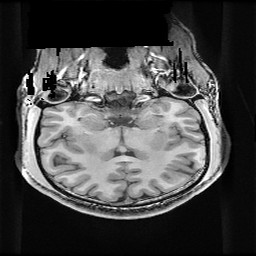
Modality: T1w
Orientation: sagittal
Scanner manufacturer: ge
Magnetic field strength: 3 T
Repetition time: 0.009184 s
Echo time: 0.00368 s